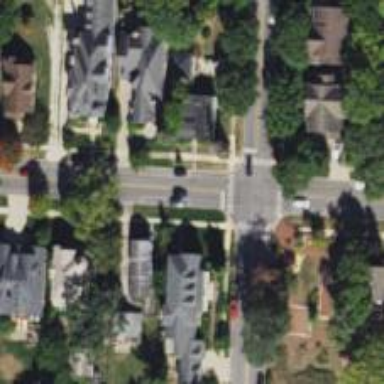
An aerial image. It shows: Residential road with separate asphalt sidewalk.